Question: i made a table in html and by using the fnRowCallback method and calling:
'datatableview.make_xeditable(xeditable_options)'
i added the following code to make an Unread row background color as yellow
under datatableview.js:
'''
return function(nRow, mData, iDisplayIndex) {
$('td a[data-xeditable]', nRow).editable(options);
var html=String(mData[7]);
var div = document.createElement("div");
div.innerHTML = html;
var a= (div.innerText);
if (a=="Unread"){
nRow.style.backgroundColor="yellow";
'''
my problem now is when i press a row in my table if the row is not in yellow background (because it has "read") the row highlight works good but if the row is Unread, the highlight is not shown well

you can see in row 4 its ok and in row 6 the background is over the highlight
my code on select in my index.html:
'''
table.on('click', 'tr', function (e) {
if(e.ctrlKey ){
$(this).toggleClass( 'selected ');
console.log(table.$("tr.selected"))
}
else{
table.$("tr.selected").removeClass('selected');
$(this).addClass('selected');
}
'''
any ideas?
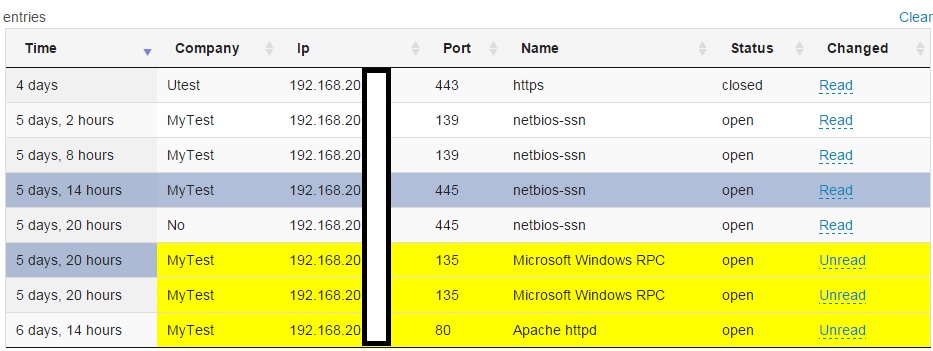
Answer: '''
.selected {
background-color: blueish !important;
}
'''
This will probably work.